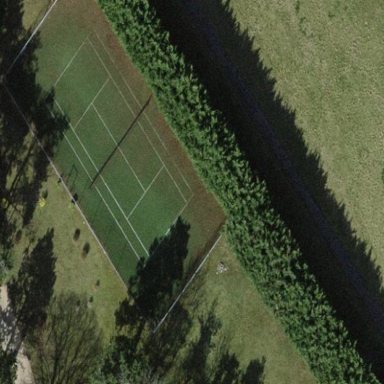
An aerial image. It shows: Tennis court in leisure pitch.